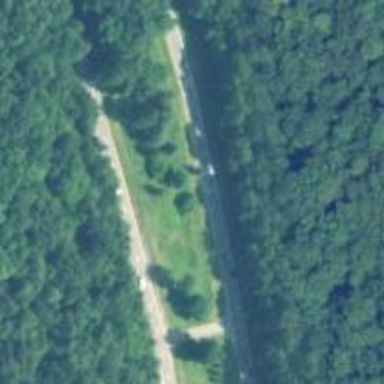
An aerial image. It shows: Trunk highway with expressway features.